Interaction volume radius: 5 \u00c5
Interaction volume height: 25 \u00c5
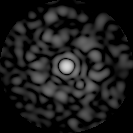
Disorder parameter: 0.8793